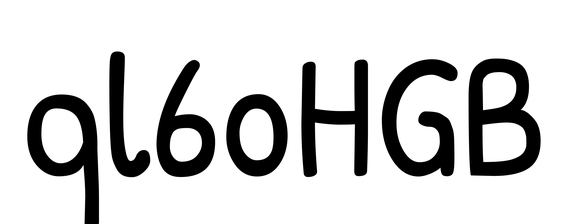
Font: PatrickHand-Regular